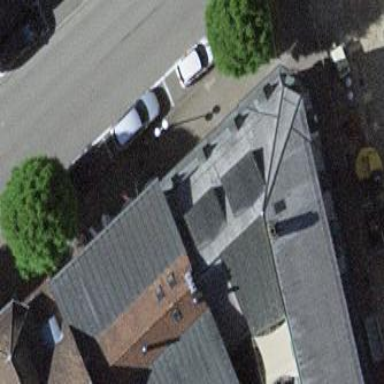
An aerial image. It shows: Beautiful apartment building with mansard roof.